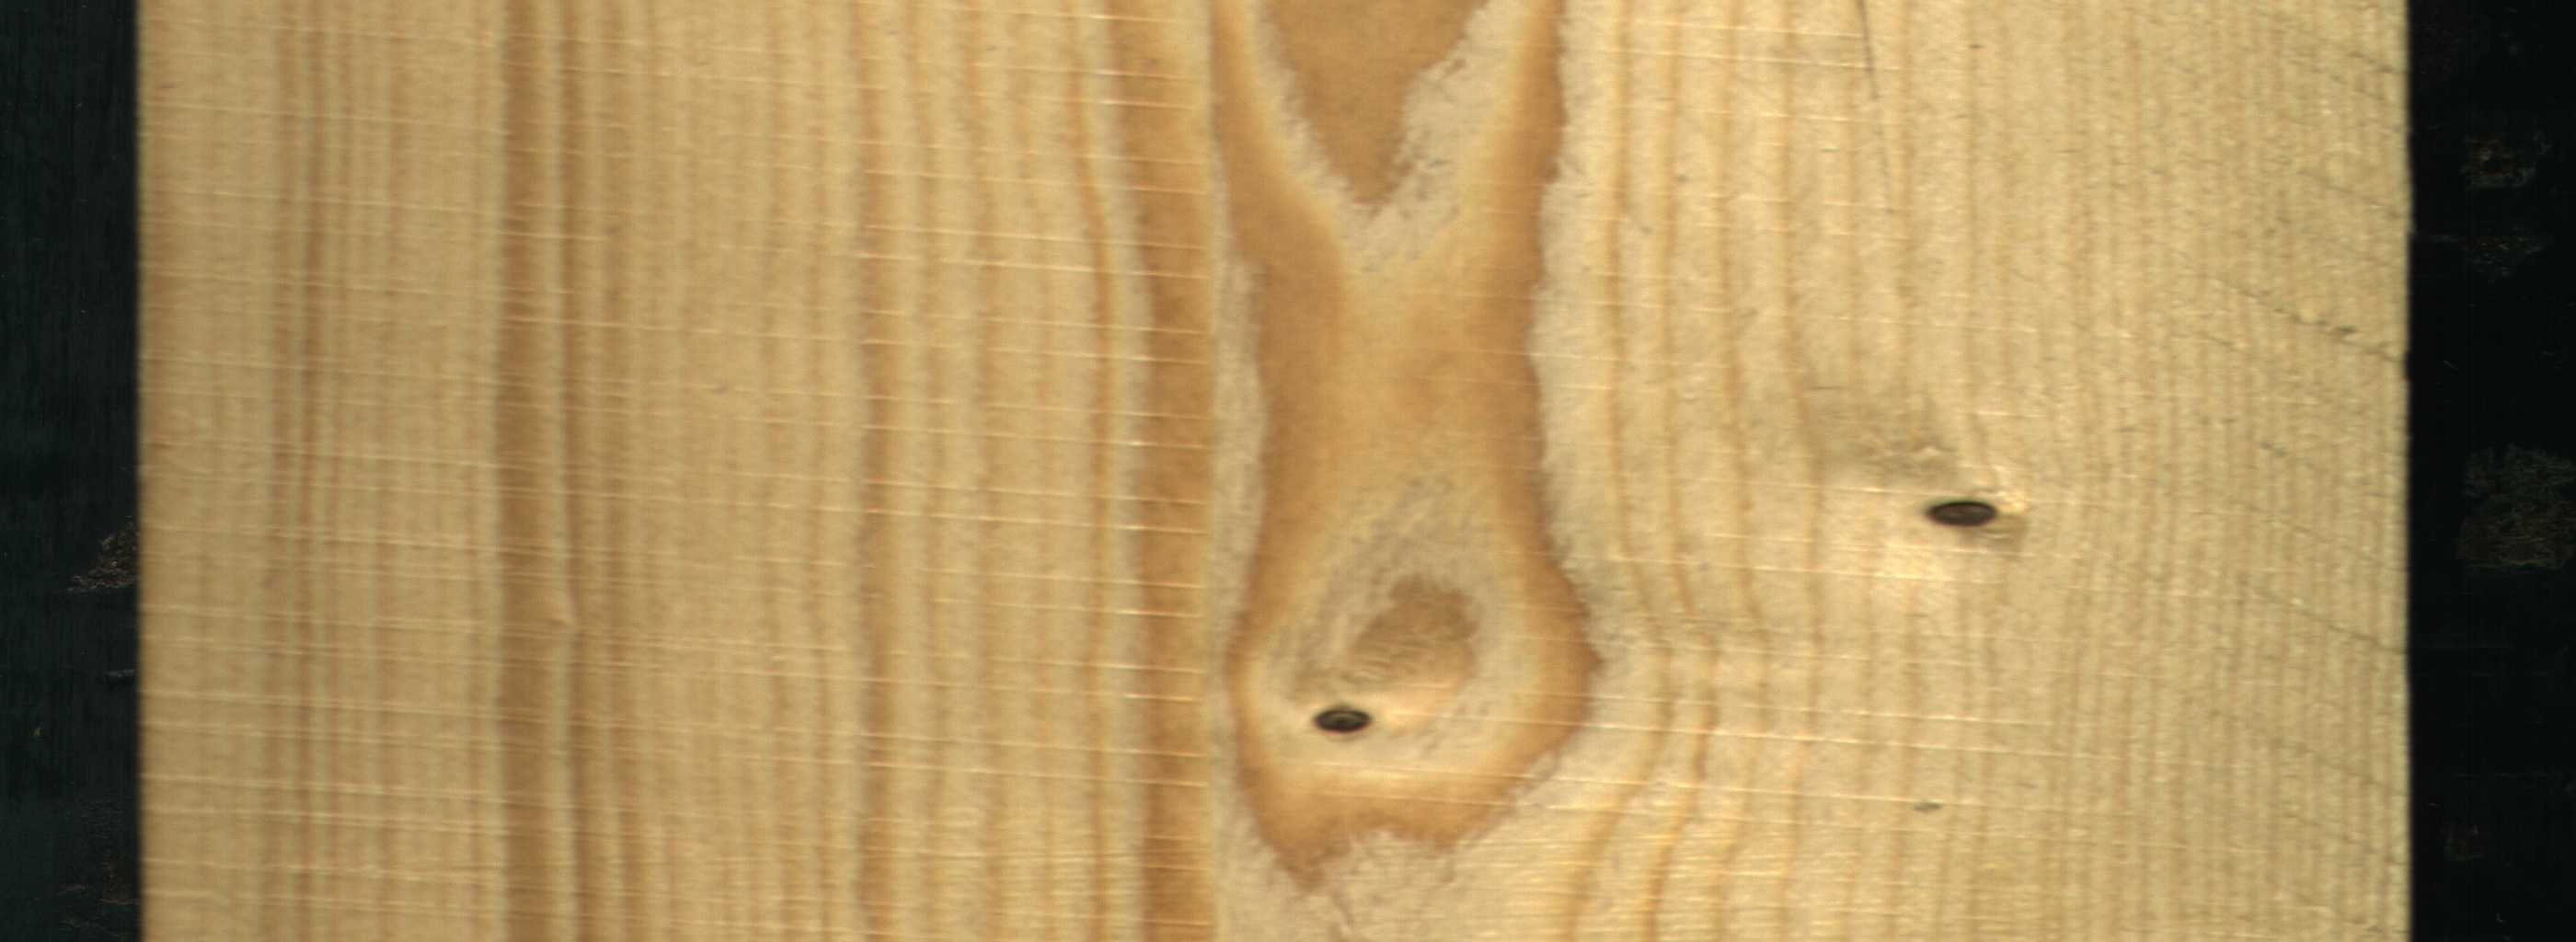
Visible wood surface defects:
Dead_Knot
Dead_Knot